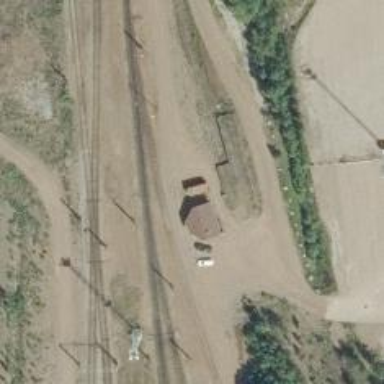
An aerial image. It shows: Railway yard with electrified contact lines.